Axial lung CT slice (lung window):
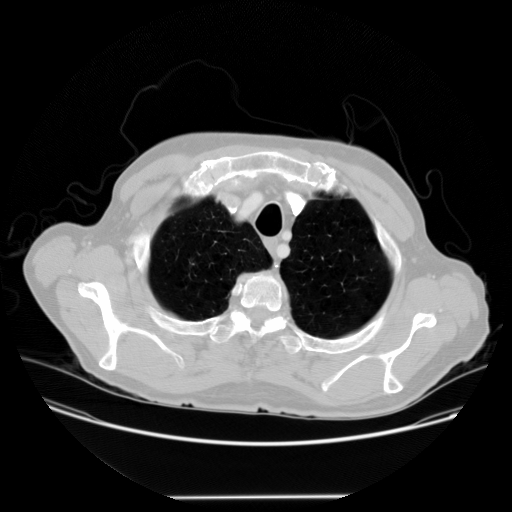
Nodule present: no